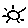
Label: sun